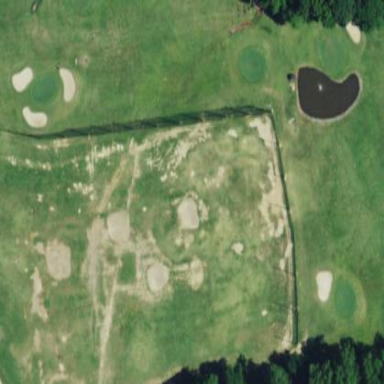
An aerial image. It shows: Golf course surrounded by greenery.